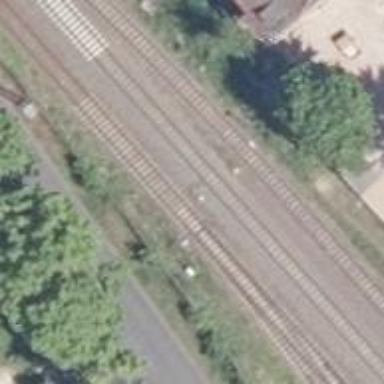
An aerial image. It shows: Railway switch with the turnout side on the right.